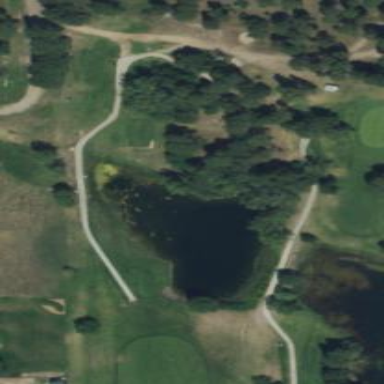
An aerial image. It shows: Water hazard on golf course. The hazard is natural water feature.